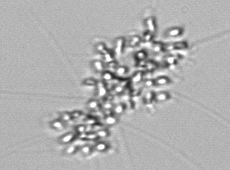
Label: Chaetoceros_didymus_TAG_external_flagellate